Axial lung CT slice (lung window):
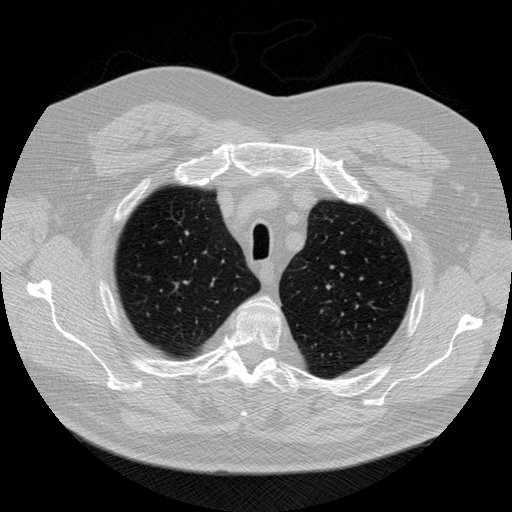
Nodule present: no